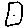
Label: square